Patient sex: M
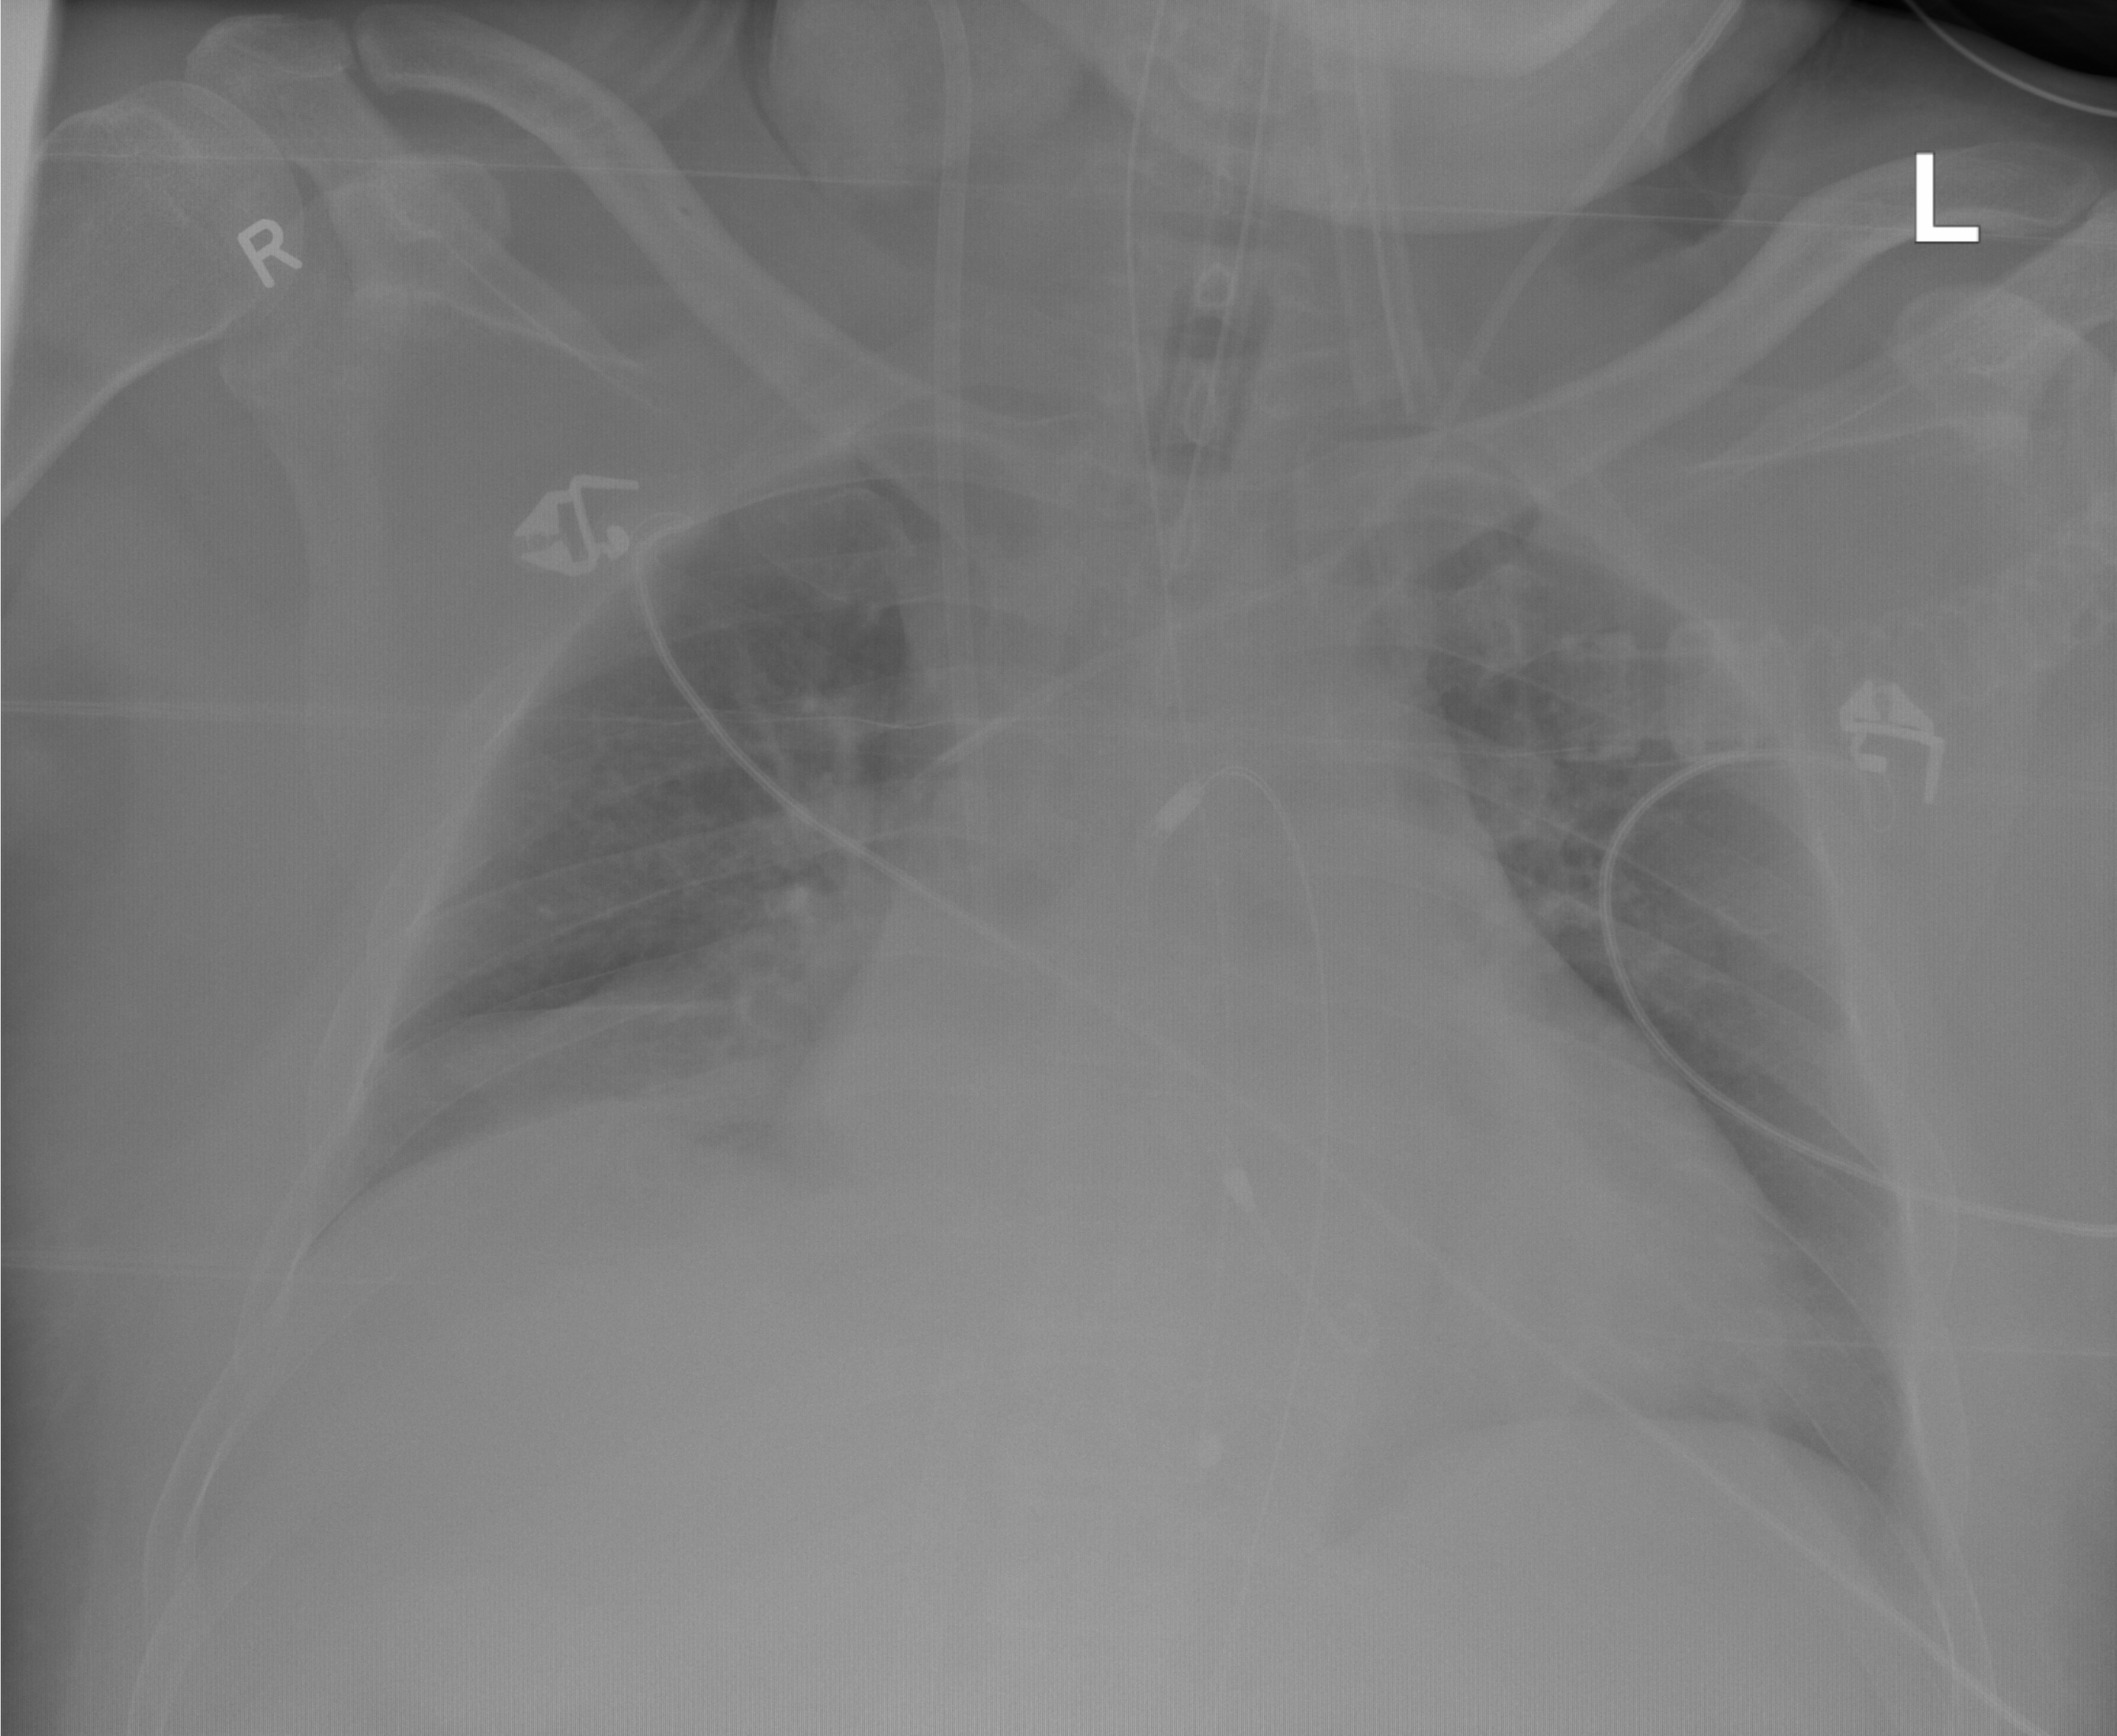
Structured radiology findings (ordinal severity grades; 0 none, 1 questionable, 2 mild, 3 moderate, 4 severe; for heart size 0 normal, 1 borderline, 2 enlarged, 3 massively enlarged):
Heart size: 2
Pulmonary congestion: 0
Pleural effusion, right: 0
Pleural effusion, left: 0
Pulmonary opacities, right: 1
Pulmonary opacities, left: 0
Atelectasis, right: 2
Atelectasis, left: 0